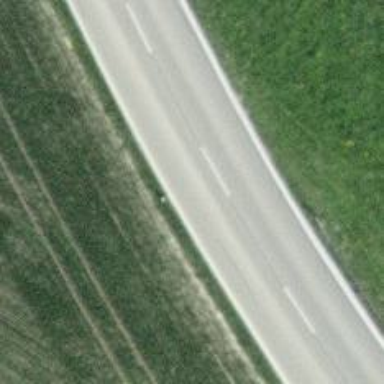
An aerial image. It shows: Asphalt road classified as tertiary.